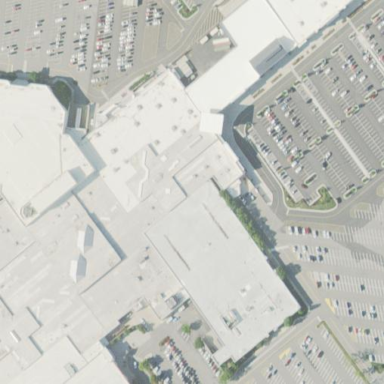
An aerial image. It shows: Retail building that is part of mall.